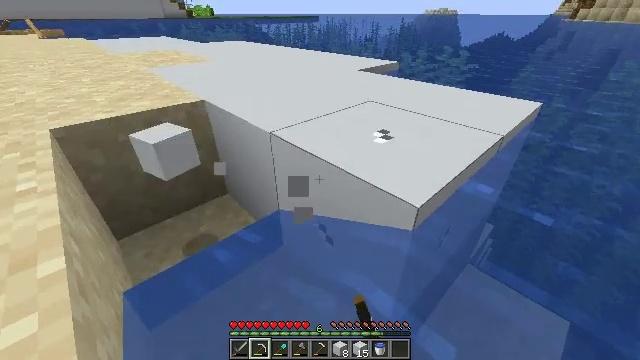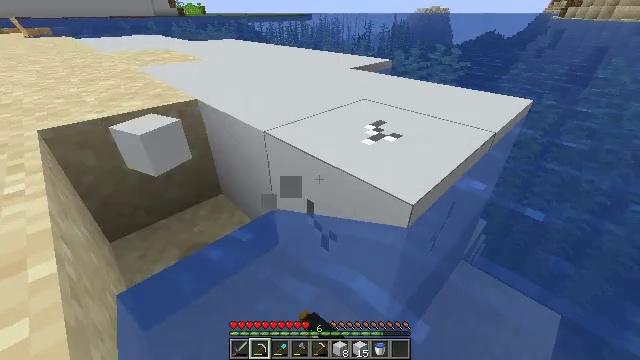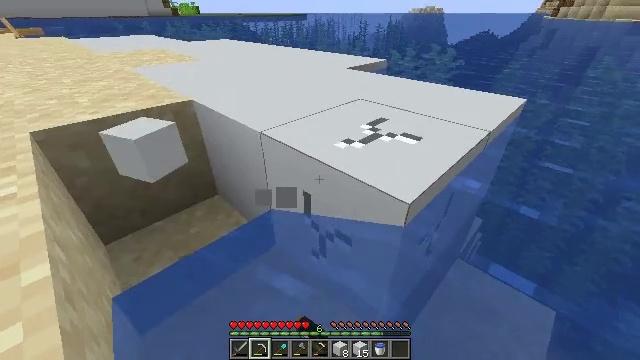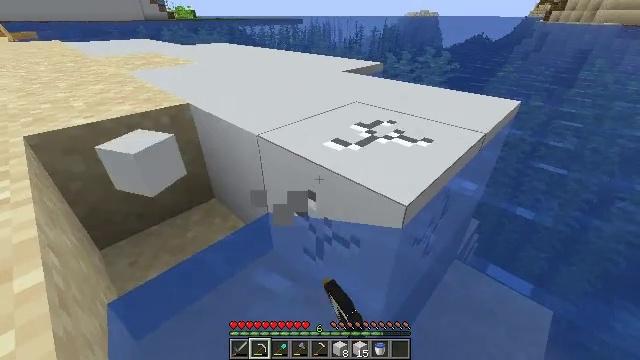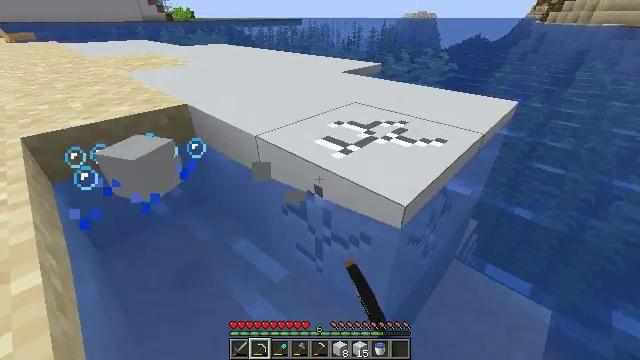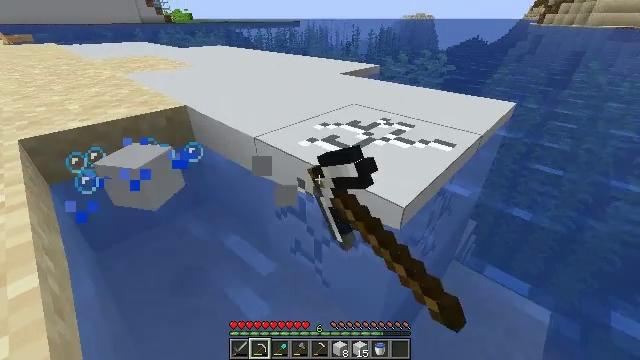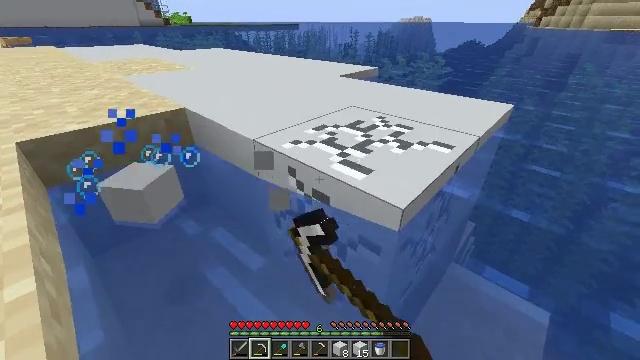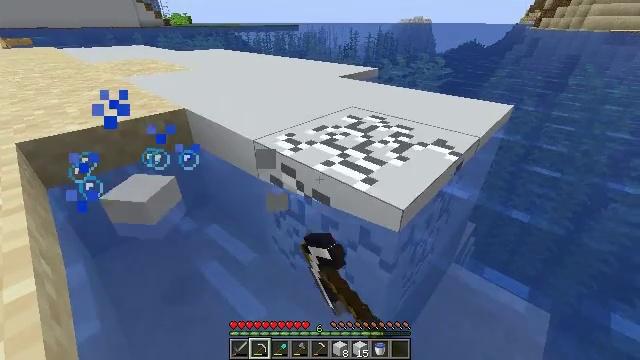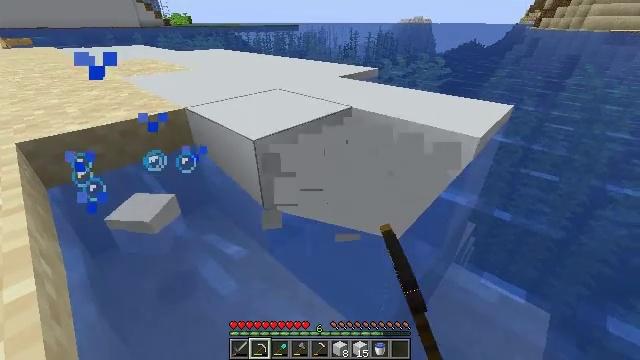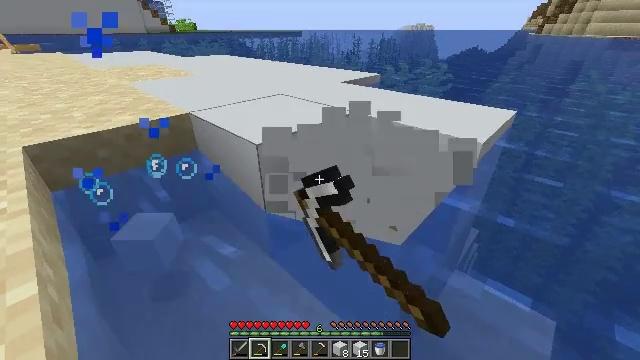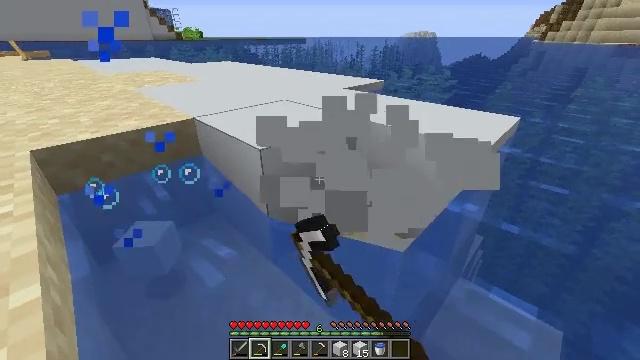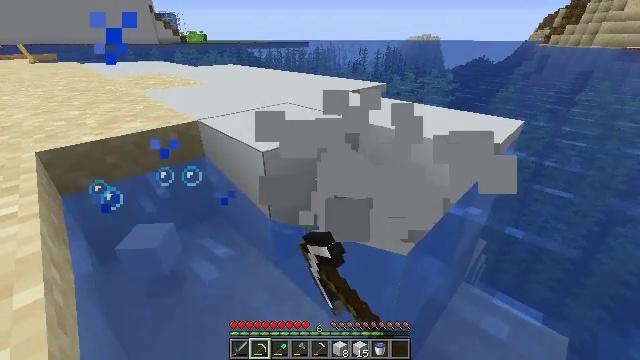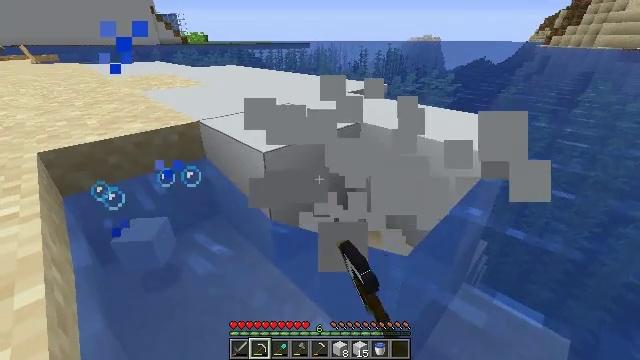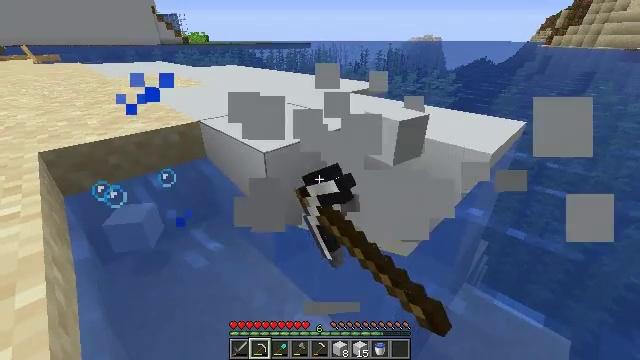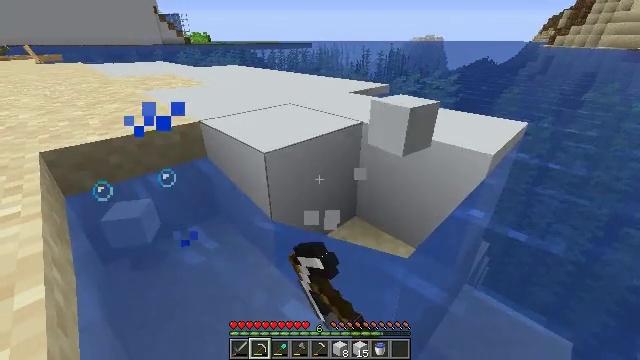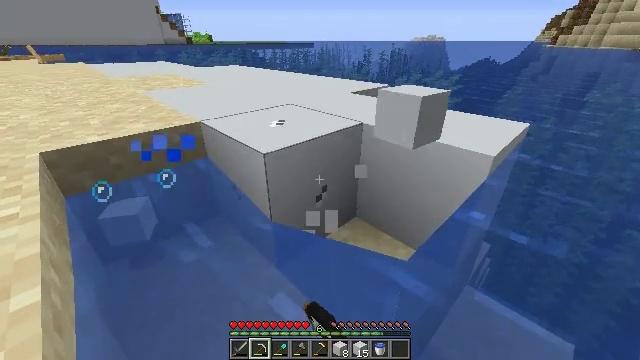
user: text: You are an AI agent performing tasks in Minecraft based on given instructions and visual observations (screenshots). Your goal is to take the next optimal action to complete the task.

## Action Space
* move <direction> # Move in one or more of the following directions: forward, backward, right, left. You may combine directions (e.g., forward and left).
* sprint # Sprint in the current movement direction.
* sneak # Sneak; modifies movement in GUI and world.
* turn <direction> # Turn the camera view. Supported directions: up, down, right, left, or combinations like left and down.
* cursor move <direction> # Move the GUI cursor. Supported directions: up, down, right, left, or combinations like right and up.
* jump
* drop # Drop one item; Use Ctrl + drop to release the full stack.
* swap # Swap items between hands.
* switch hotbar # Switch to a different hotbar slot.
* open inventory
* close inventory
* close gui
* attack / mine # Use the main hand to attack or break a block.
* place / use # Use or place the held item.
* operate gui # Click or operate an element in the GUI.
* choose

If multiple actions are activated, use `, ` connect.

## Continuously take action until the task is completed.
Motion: motion action
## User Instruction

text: Collect white concrete from a structure.
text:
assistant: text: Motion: turn right, attack / mine
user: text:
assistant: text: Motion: attack / mine
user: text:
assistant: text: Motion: attack / mine
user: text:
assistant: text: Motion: attack / mine
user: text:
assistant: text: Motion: attack / mine
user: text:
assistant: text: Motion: attack / mine
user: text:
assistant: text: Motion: attack / mine
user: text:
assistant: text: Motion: attack / mine
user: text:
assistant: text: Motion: turn up, attack / mine
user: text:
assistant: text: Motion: turn up, attack / mine
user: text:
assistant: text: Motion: attack / mine
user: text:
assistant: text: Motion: attack / mine
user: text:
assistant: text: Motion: attack / mine
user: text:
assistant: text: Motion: move forward, attack / mine
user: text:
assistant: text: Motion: move forward, attack / mine
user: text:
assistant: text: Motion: move forward, attack / mine
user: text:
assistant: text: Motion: move forward, attack / mine
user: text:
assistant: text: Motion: move forward, attack / mine
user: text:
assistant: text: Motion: move forward, attack / mine
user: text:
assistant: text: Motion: attack / mine
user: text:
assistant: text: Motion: attack / mine
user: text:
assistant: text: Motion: attack / mine
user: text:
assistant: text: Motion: attack / mine
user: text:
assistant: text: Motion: attack / mine
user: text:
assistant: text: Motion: attack / mine
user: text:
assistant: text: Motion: attack / mine
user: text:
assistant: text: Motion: attack / mine
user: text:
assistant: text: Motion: attack / mine
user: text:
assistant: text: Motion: attack / mine
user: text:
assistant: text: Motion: attack / mine